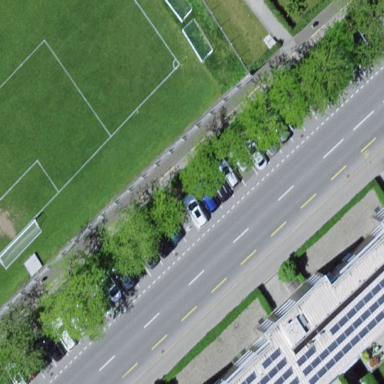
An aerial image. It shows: Parking available on the street side.